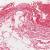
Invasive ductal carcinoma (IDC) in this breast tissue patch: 0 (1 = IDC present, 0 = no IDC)